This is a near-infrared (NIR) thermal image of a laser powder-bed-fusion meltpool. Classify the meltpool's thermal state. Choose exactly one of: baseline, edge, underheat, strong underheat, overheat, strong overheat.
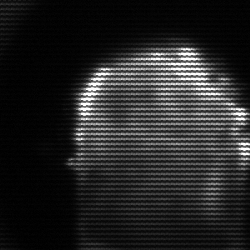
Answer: baseline